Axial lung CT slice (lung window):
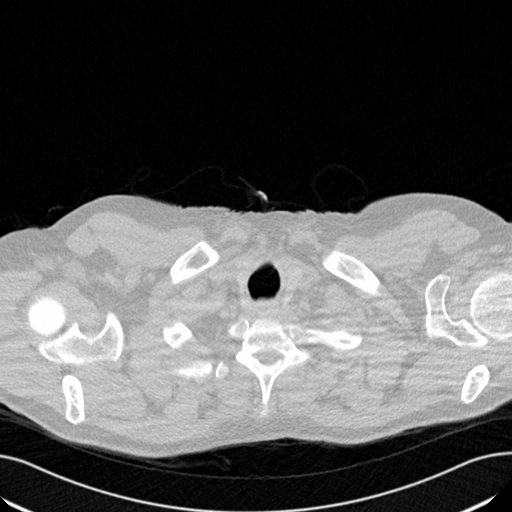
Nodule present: no